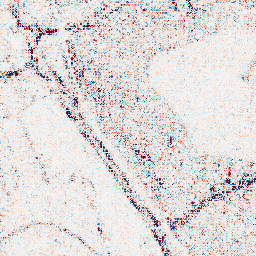
Category: wavelet
Decomposition family: wavelet_biorthogonal
Decomposition parameters: wavelet: bior3.5
level: 1
Upsampling method: quadratic
Upsampling parameters: scale: 2
Upsampling scale: 2